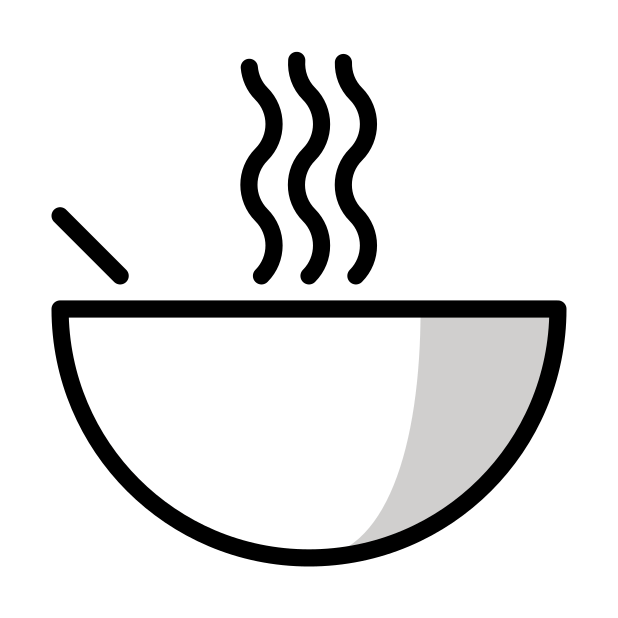
Emoji: 🍲
Name: pot of food
Unicode: 0x1f372